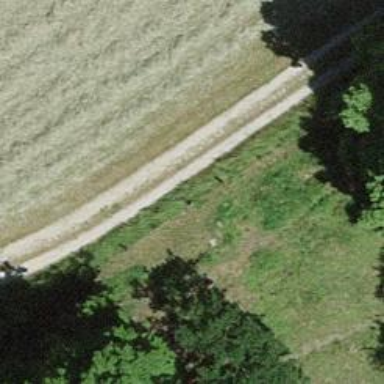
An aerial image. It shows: Unpaved track with grade3 track type.